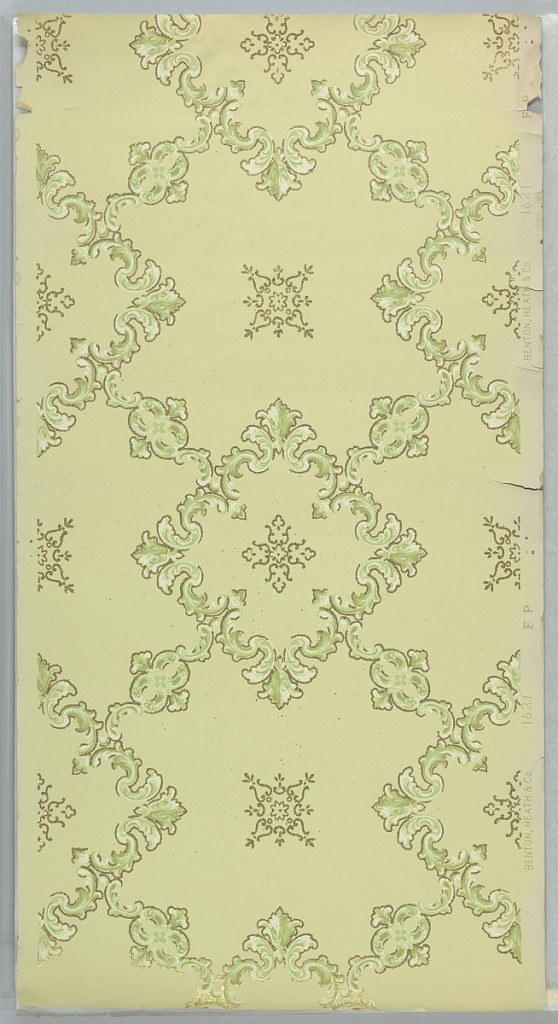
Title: Ceiling paper
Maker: Benton, Heath & Co., Hoboken, New Jersey, 1875 - 1917
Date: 1905–1915
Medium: Machine-printed paper, applied mica flakes
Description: Flitter ceiling paper with repeating design of square acanthus medallions, with foliate scrolls on each of four sides connecting to other square medallions. Printed in applied mica flakes on light green ground.